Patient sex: M
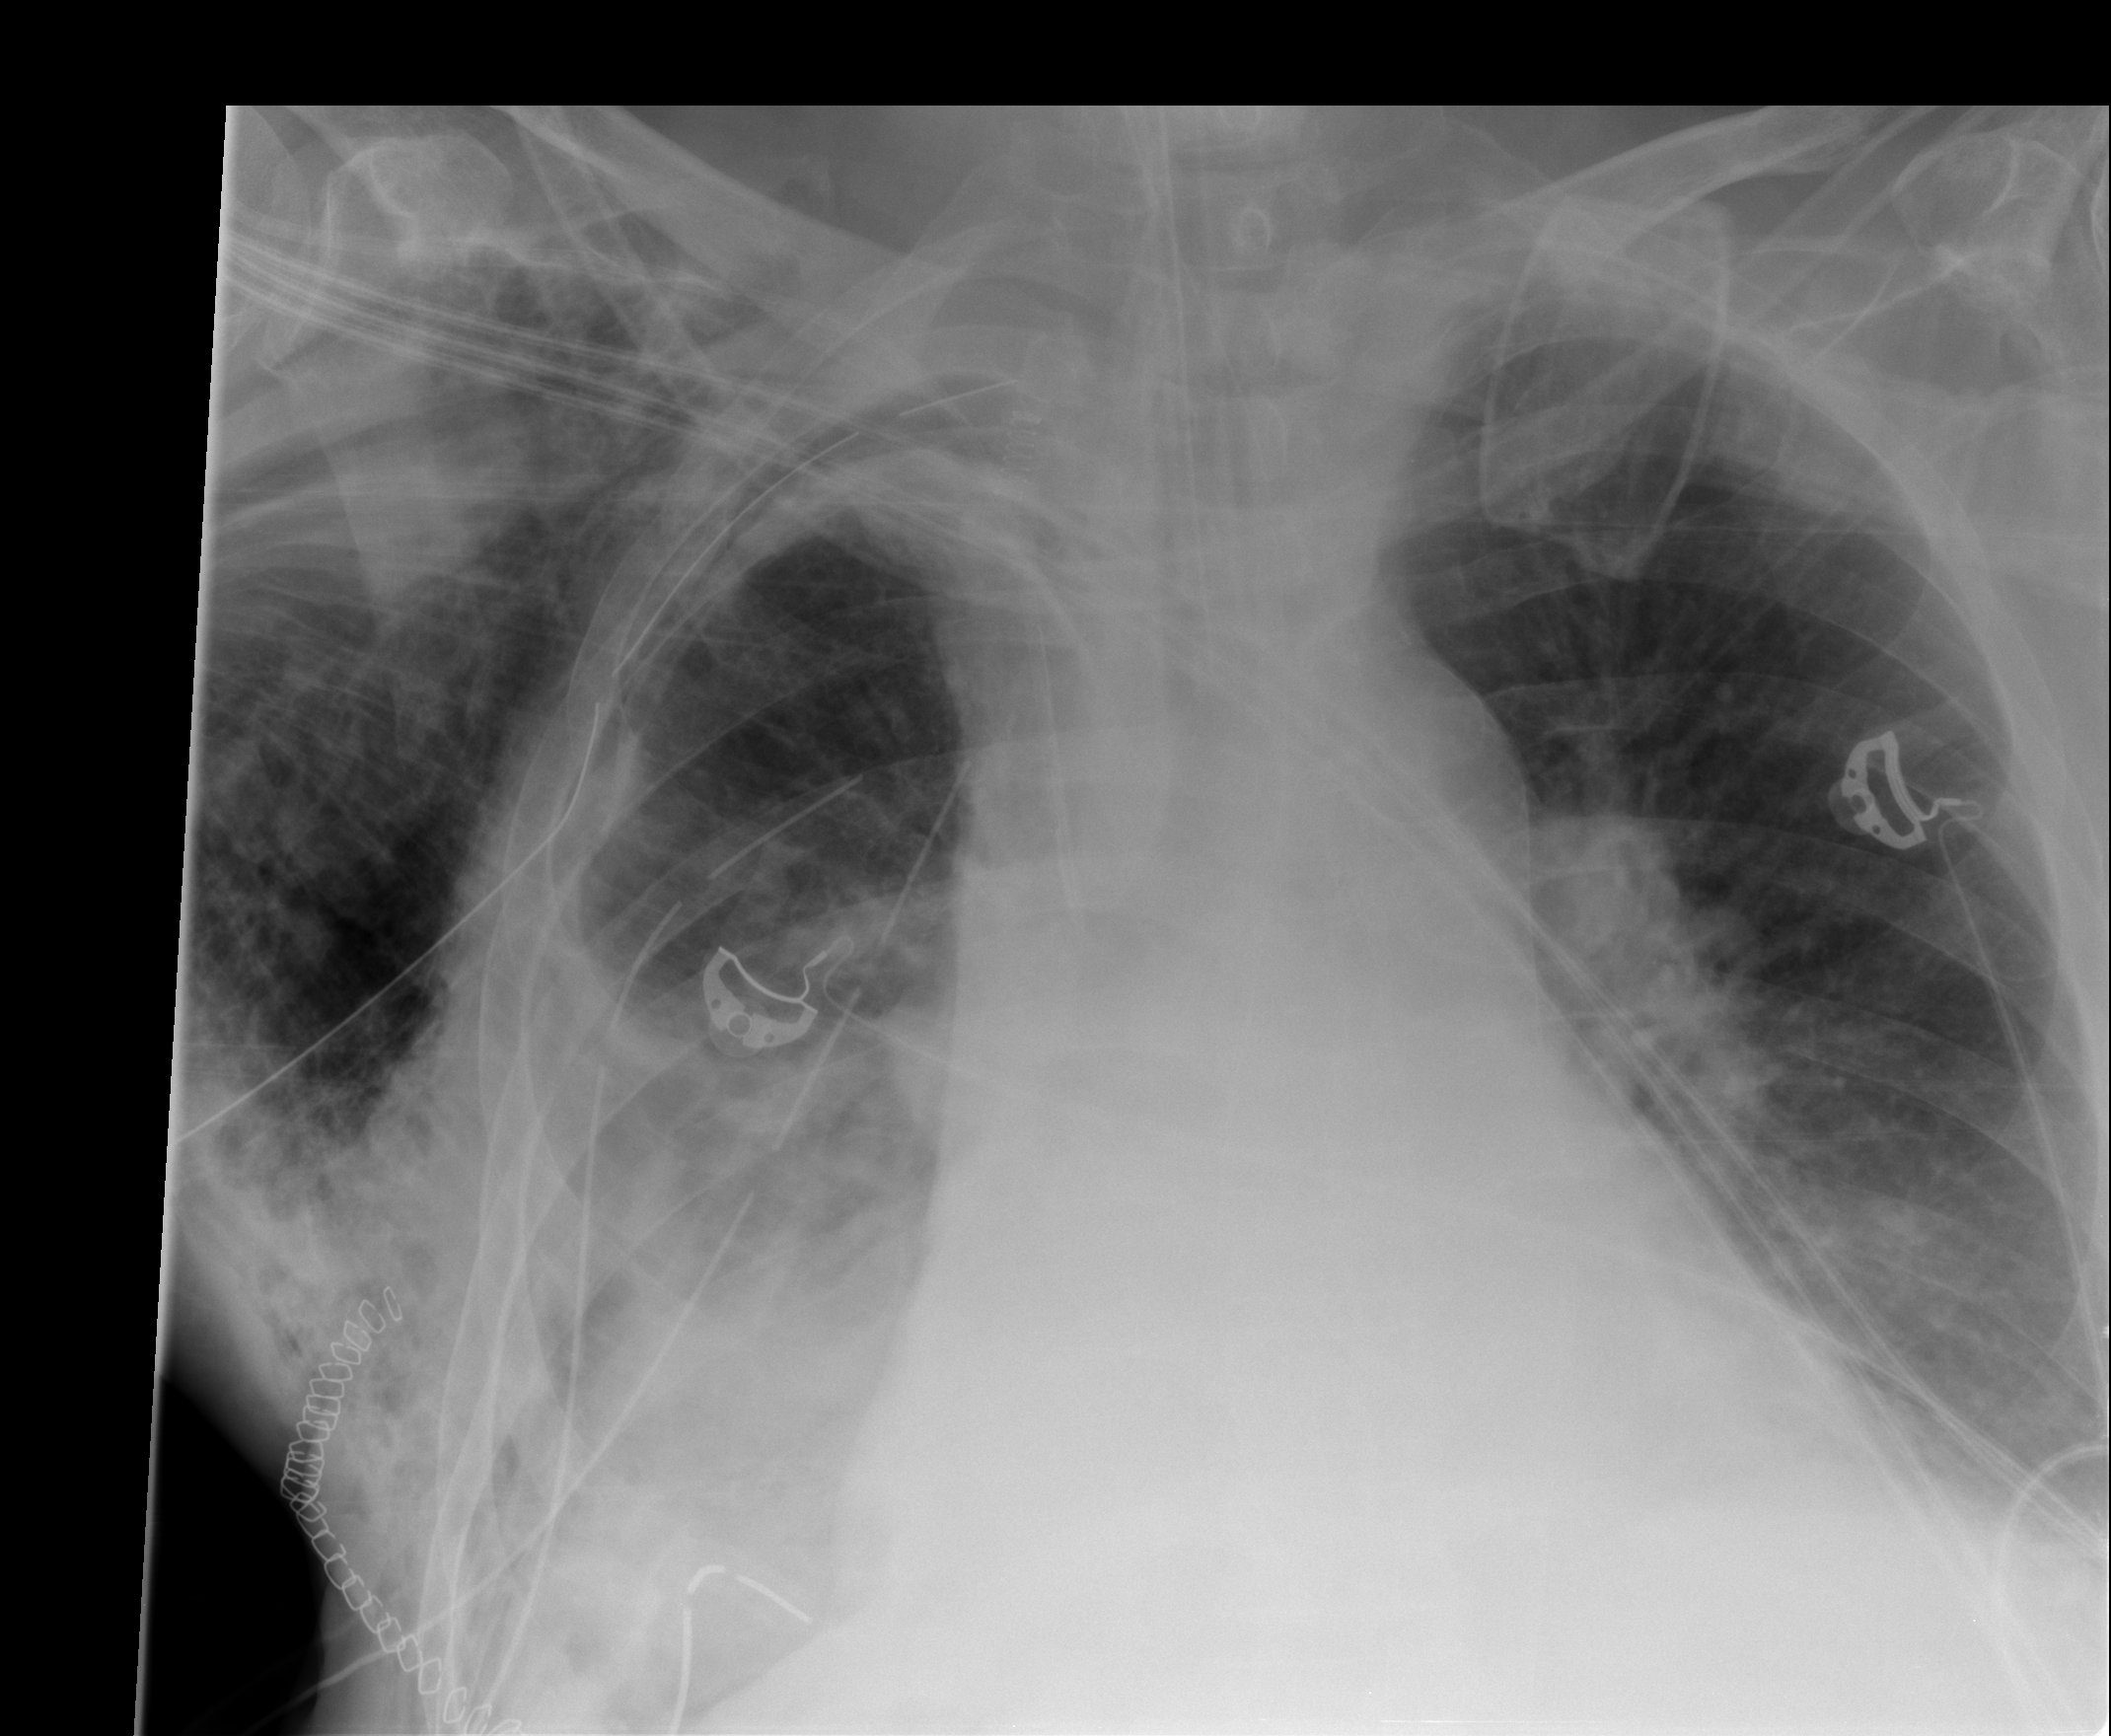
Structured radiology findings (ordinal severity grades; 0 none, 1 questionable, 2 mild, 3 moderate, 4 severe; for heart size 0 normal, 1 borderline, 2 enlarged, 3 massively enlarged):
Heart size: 2
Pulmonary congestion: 2
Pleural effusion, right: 2
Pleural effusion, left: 1
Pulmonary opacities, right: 2
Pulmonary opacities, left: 0
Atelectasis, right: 3
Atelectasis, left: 1